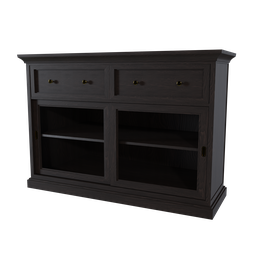
Label: furniture